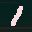
Label: 1